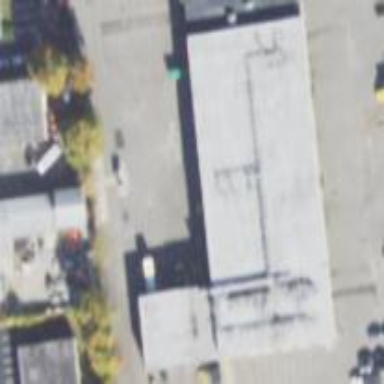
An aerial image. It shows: Commercial building.